Question: I am using a swt table and have implemented an 'selectionListener':
'''
table.addSelectionListener(new SelectionAdapter() {
@Override
public void widgetSelected(SelectionEvent event) {
//...
}
});
'''
I click on the first item and the listener works!
Now, after pressing a button, I want to select the next item in the table automaticaly. I have tried:
'''
table.setFocus();
table.select(table.getSelectionIndex() + 1);
'''
and
'''
table.setFocus();
table.setSelection(table.getSelectionIndex() + 1);
'''
The selection changes (blue color), but the selectionListener does not react?!
Maybe you can help me with this issue.
Thank you for your help!
Kind regards

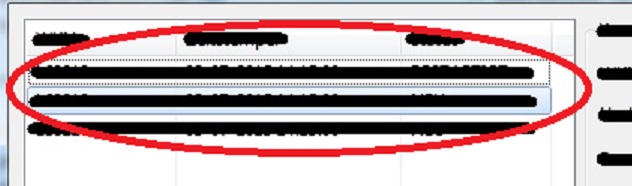
Answer: That's by design (cf. <URL>.
What you can do is the following:
'''
table.setSelection(1);
table.notifyListeners(SWT.Selection, new Event());
'''
---
Or even this:
'''
table.addSelectionListener(new SelectionAdapter() {
@Override
public void widgetSelected(SelectionEvent event) {
methodCallHere();
}
});
'''
and then
'''
table.setSelection(1);
methodCallHere();
'''